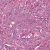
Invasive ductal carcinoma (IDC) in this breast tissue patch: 1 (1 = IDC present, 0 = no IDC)